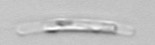
Label: Guinardia_striata